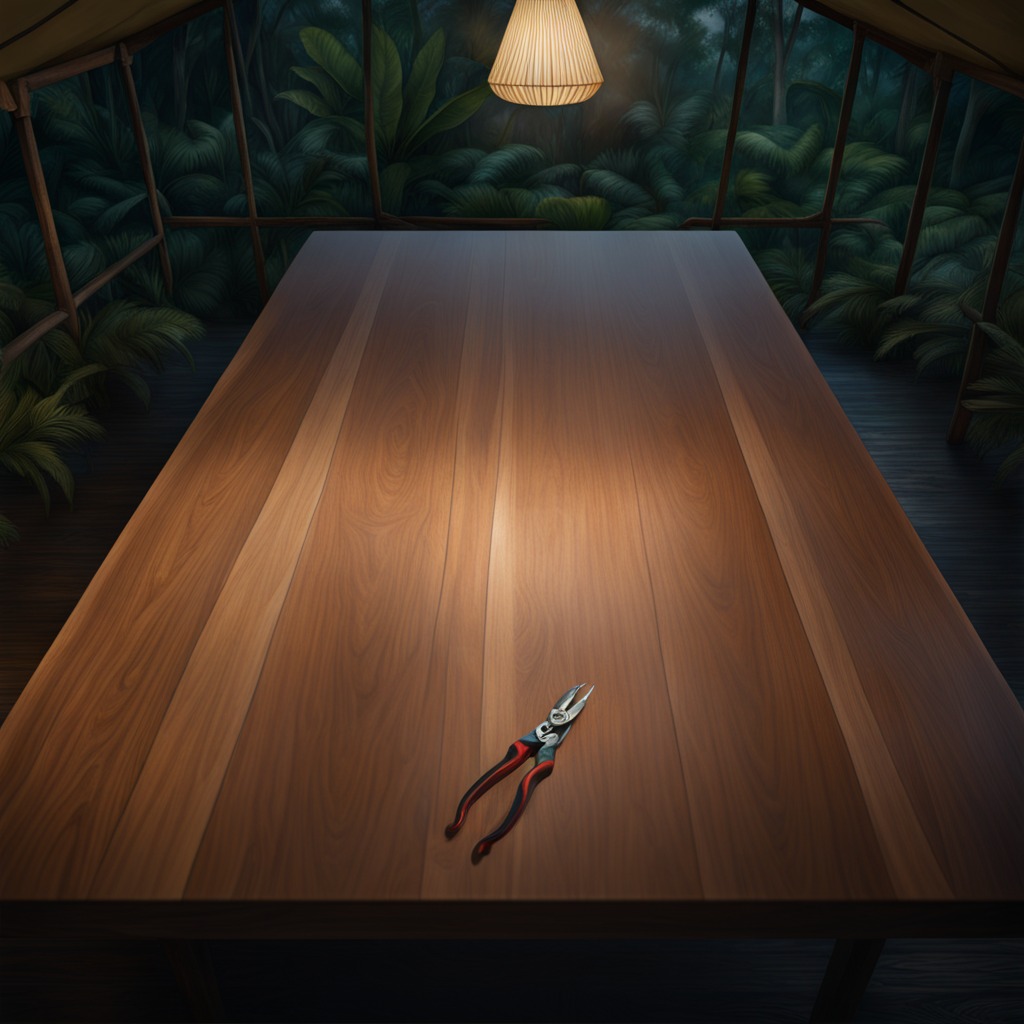
A plier is lying on the wooden table inside a jungle field workshop tent at night.